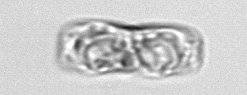
Label: pennate_morphotype1